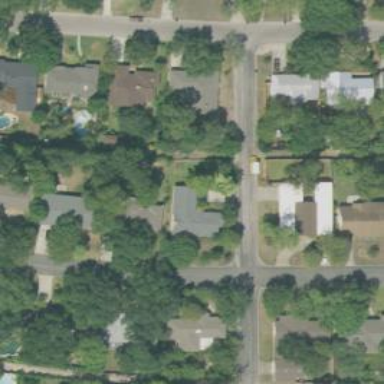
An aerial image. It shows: Alley classified as service road.